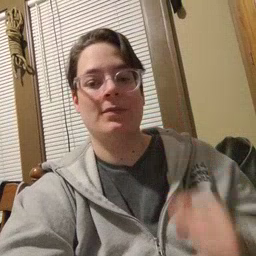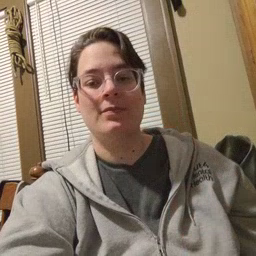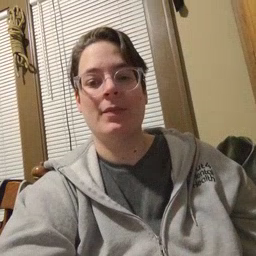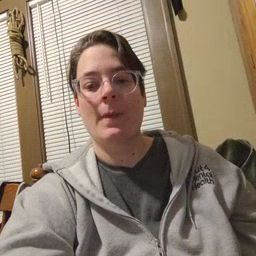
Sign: toothbrush